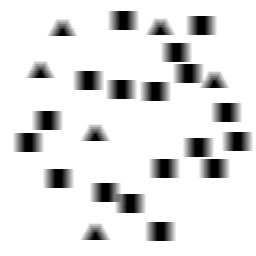
Squares: 18
Triangles: 6
Stars: 0
Total shapes: 24